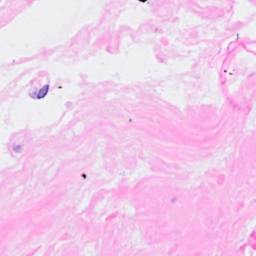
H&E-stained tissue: Breast